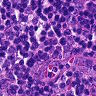
Metastatic tissue present: no